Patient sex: M
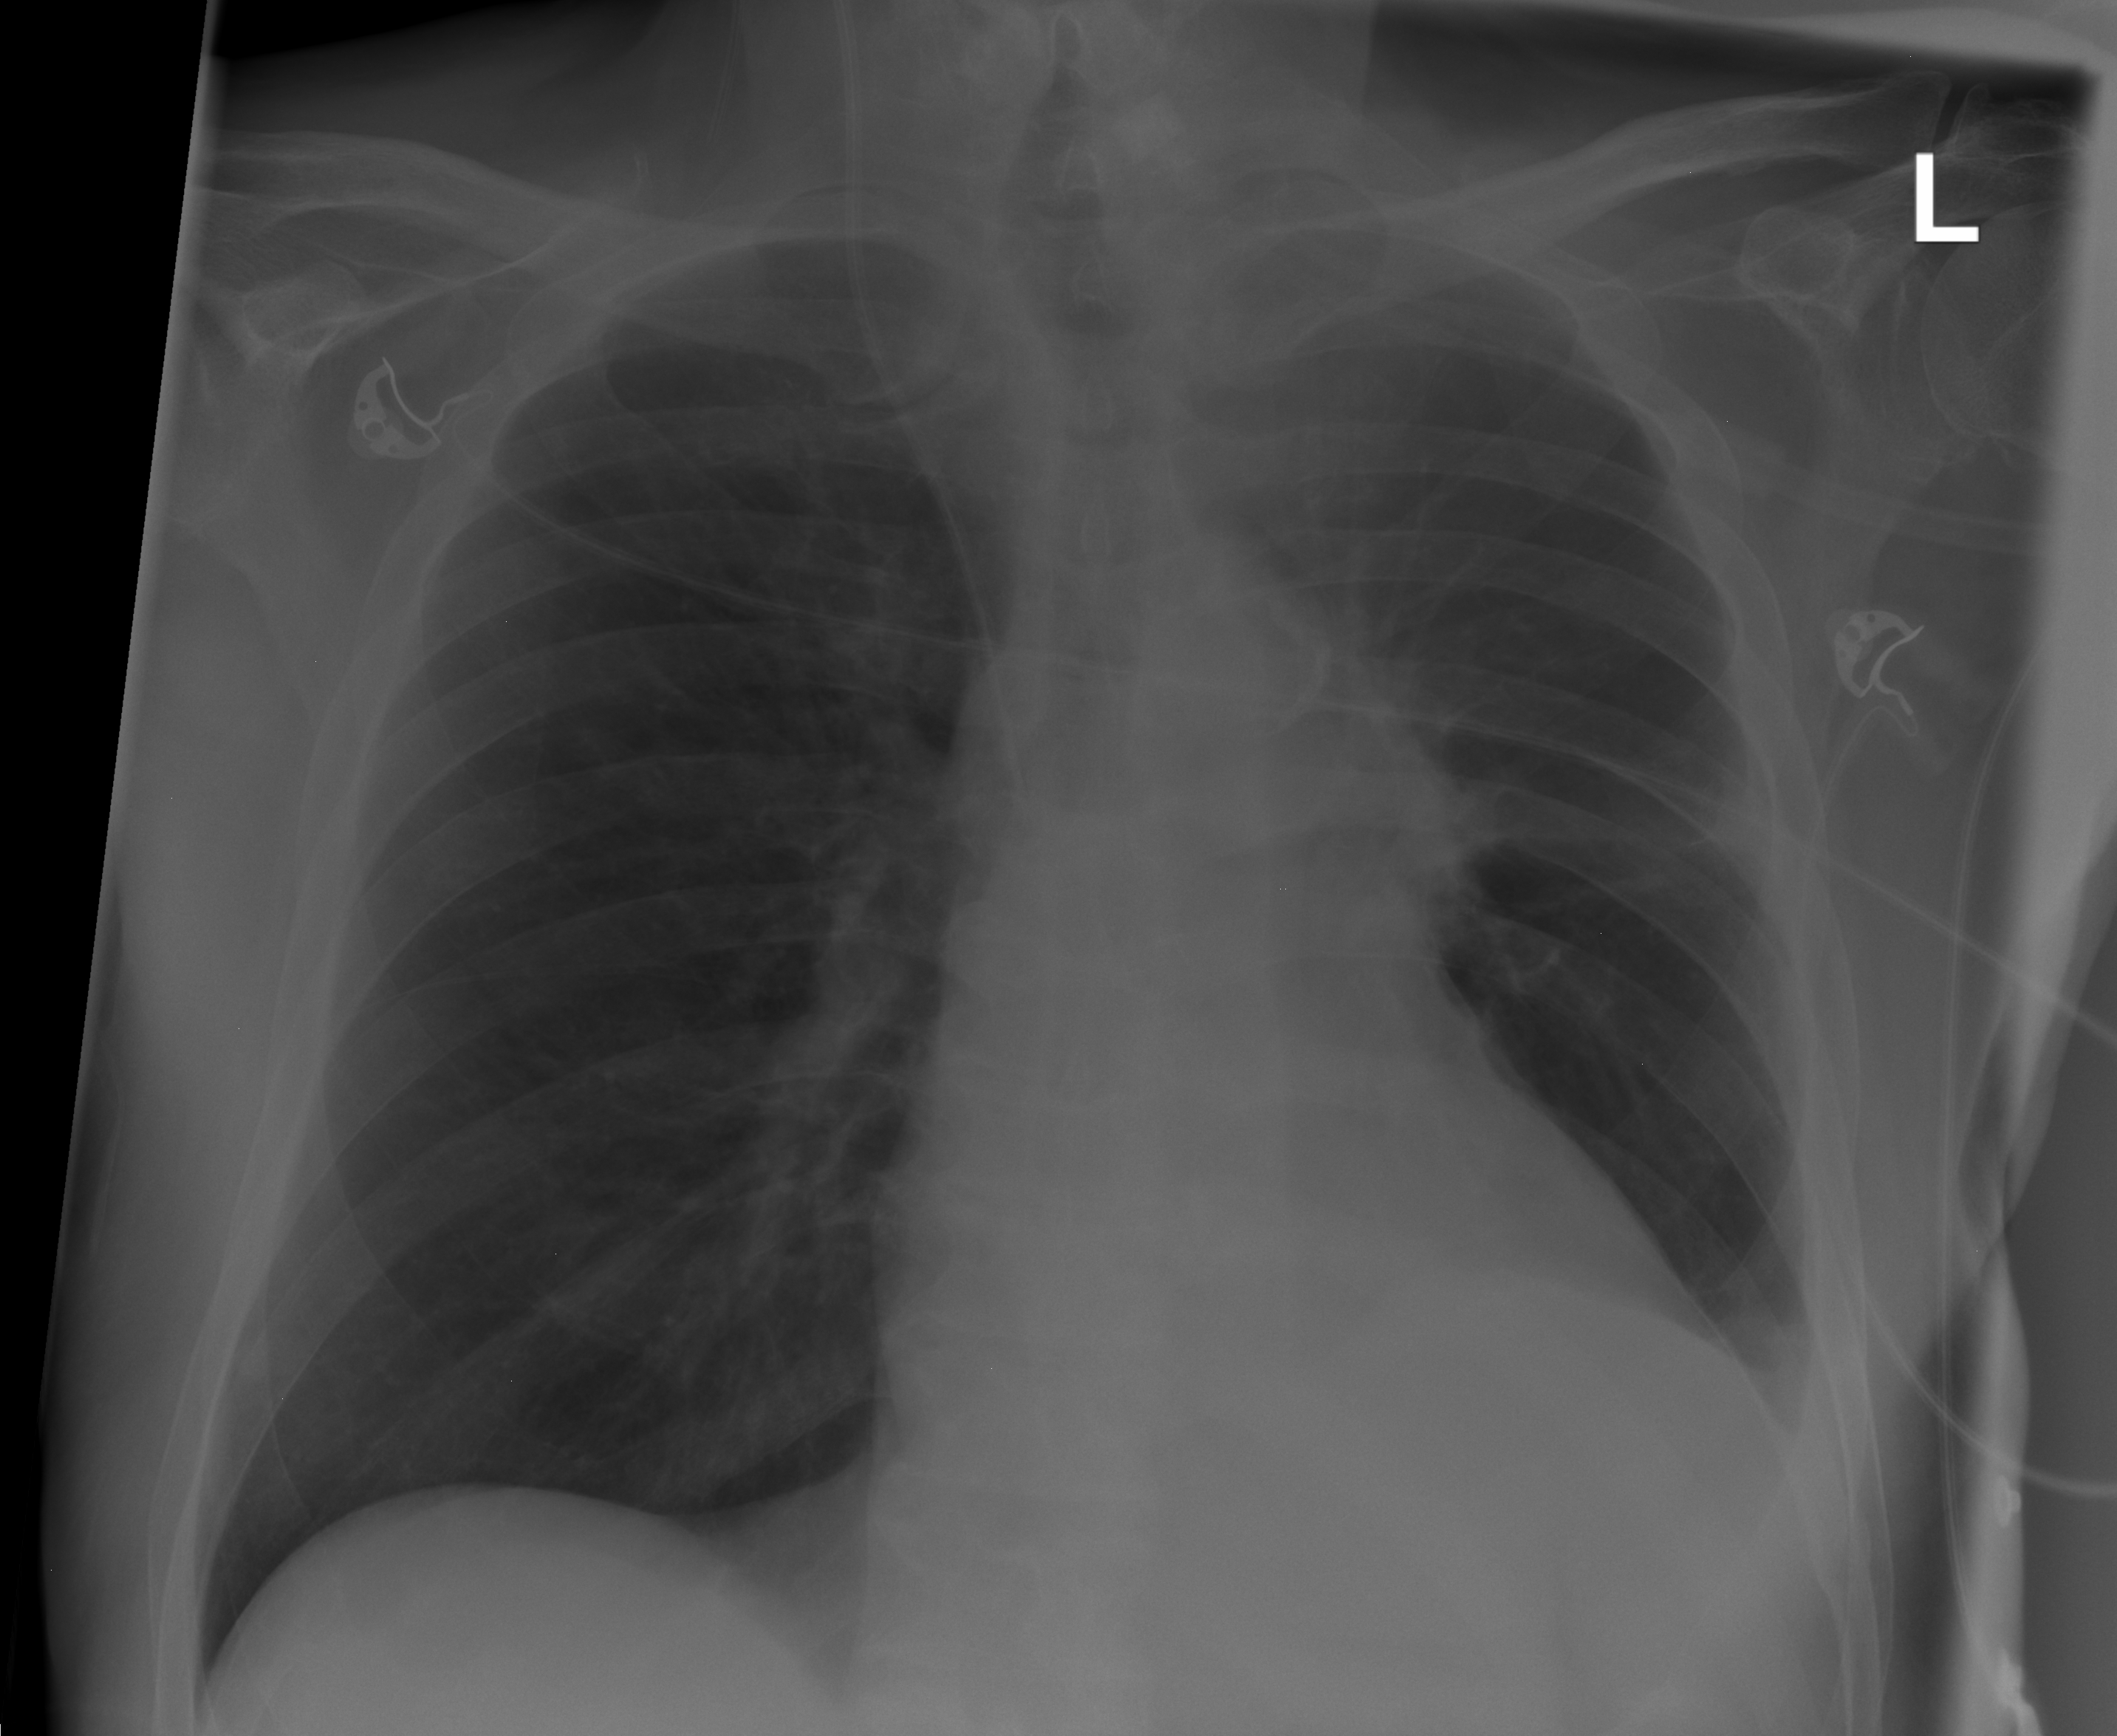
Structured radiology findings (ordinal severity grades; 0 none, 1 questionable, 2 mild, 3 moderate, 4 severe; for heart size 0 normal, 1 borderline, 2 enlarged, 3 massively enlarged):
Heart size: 0
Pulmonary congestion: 0
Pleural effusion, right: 0
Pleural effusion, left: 1
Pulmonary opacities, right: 0
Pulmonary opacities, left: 0
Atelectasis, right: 1
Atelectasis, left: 1